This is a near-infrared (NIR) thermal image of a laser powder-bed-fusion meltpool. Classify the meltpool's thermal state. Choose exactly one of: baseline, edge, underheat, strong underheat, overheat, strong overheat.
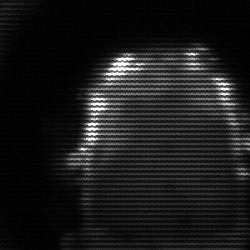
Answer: baseline